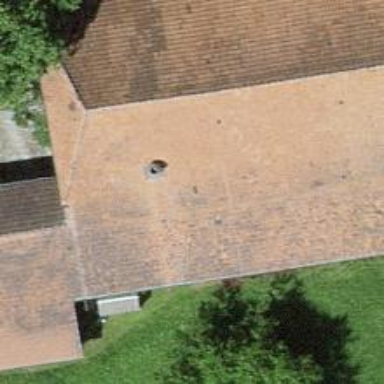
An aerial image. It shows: View of roof of building.